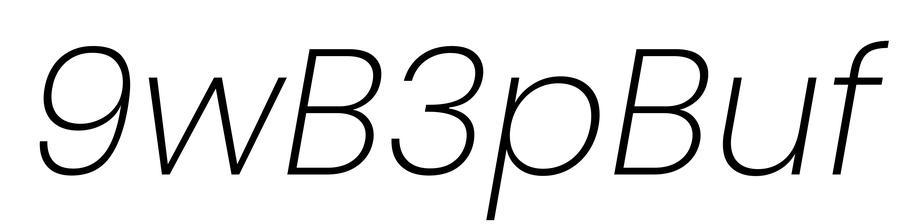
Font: Poppins-ExtraLightItalic